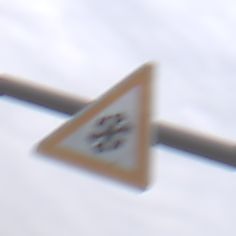
Verkehrszeichen: SchneeOderEisglaette
Umgebung: Outdoor, Suburban
Tageszeit: Midday
Wetter: Overcast
Licht: Natural
Jahreszeit: NotSpecified
Kontrast: LowContrast